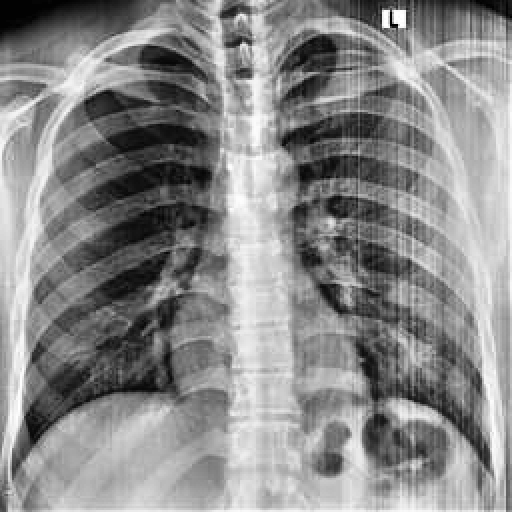
Finding: NORMAL